Question: I have a booking grid as shown below:

On this booking grid I have a dblClick event, which opens up a Jquery Dialog:
'''
<div id="cp-bookings-dialog">
<div class="cp-tiles-wrapper-dlg">
<div class="cp-booking-info left">
<p class="pno-margin">Booking Date: &nbsp;<strong>Booking Reference is = <? echo BookingDocket::get_bookref(); ?></strong></p>
<p class="pno-margin">Return Date: &nbsp;<strong><? echo BookingDocket::get_bookdate(); ?></strong></p>
<p class="pno-margin">Journey: &nbsp;<strong></strong></p>
<p class="pno-margin">Passenger Tel: &nbsp;<strong></strong></p>
<p class="pno-margin">E-mail: &nbsp;<strong></strong></p>
</div>
</div>
</div>
'''
Jquery Code:
'''
ondblClickRow: function(rowid)
{
var rowData = new Array();
rowData = $("#bookings").getRowData(rowid);
var brData = rowData['bookref'];
getGridRow(brData);
$("#cp-bookings-dialog").dialog({ hide: 'slide', height: 625, width: 733, title: 'Booking Reference: - '+ brData});
},
'''
Where brData is the 'Booking Reference' value that I want to use in my PHP script. At the moment this dblClick event is being sent to the following Ajax request:
'''
function getGridRow(brData) {
$.ajax({
url: 'scripts/php/bootstrp/all.request.php',
type: 'POST',
data: {
rowdata: brData,
id: null,
condition: null
},
dataType: 'text/xml',
timeout: 20000,
error: function(){
alert("It failed");
$('#cp-div-error').html('');
$('#cp-div-error').append('<p>There was an error inserting the data, please try again later.</p>');
$('#cp-div-error').dialog('open');
},
success: function(response){
// Refresh page
//response = brData;
//alert(response); <--- This alerts the correct Booking Reference
}
});
'''
Which gets sent to all.request.php
'''
// Switch to determine method to call
switch ($_REQUEST['fnme']) {
case 'getDGRow':
header('Content-type: text/xml');
GetBookings::getGridRow($_REQUEST['rowdata']);
break;
'''
And finally to the PHP script where I want to use this Jquery value:
'''
class GetBookings {
public static function getGridRow($rowdata) {
$rowdata = $_REQUEST['rowdata'];
$pdo = new SQL();
$dbh = $pdo->connect(Database::$serverIP, Database::$serverPort, Database::$dbName, Database::$user, Database::$pass);
try {
$query = "SELECT * FROM tblbookings WHERE bookref = '$rowdata'";
$stmt = $dbh->prepare($query);
$stmt->execute();
$row = $stmt->fetch(PDO::FETCH_BOTH);
{variables are all here}
$stmt->closeCursor();
}
catch (PDOException $pe) {
die("Error: " .$pe->getMessage(). " Query: ".$stmt->queryString);
}
$dbh = null;
}
}
'''
I'm not sure why, but this doesn't seem to be working. Also, just to note that when you dblClick a booking this opens a jQuery dialog box which displays all the details about the booking and is supposed to return all the results from '$query = "SELECT * FROM tblbookings WHERE bookref = '$rowdata'";'
All I need to do is pass this data correctly and this will work as if I replace '$rowdata' with a booking reference value, this works as it should.
If anybody can help me with this, I will be very grateful as I've been trying to get this to work for quite some time now : (
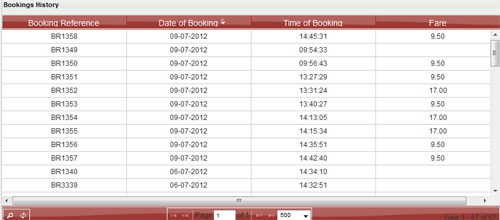
Answer: '''
var rowData = new Array();
rowData = $("#bookings").getRowData(rowid);
var brData = rowData['bookref'];
'''
The second line overwrited the first line, so you can delete 'rowData = new Array()'.
Now, are you sure that '$_REQUEST['fnme']' exists? Your 'switch' statement doesn't have any default value, and it looks like 'getGridRow()' will never be executed.
Additionaly, '$rowdata = $_REQUEST['rowdata']' is meaningless, you can remove it.
I hope it helps you.